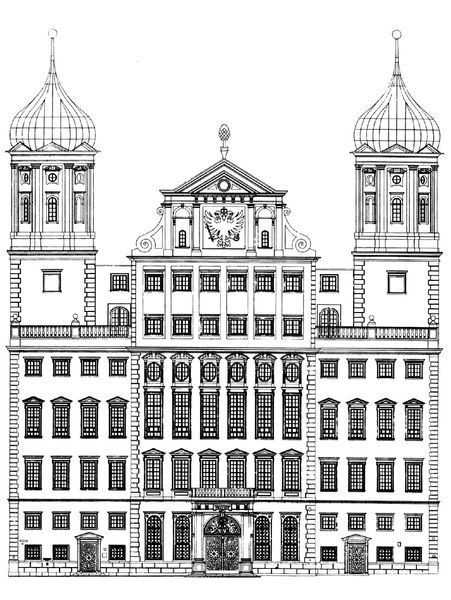
Titel: Rathaus in Augsburg
Künstler: Elias Holl
Standort: Augsburg, Maximilianstraße (EU - D - B)
Schlagwörter: adler, fenster, schwarz, tür, zeichnung, haus, bild, kirche, klassizismus, front, balkon, fassade, tor, eingang, tusche, türme, palazzo, balustrade, schwarzweiß, entwurf, österreich, portal, plan, wien, aufriss, neoklassizismus, wei0ß